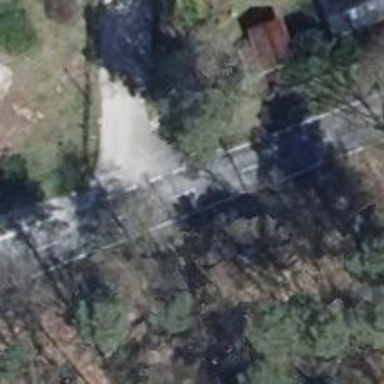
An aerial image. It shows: Secondary road with asphalt surface.